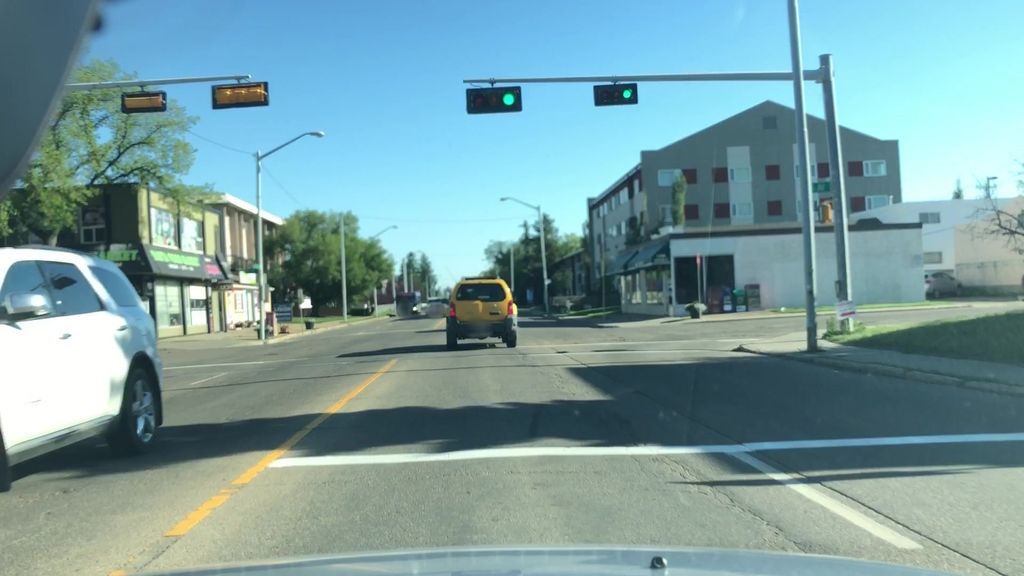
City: edmonton